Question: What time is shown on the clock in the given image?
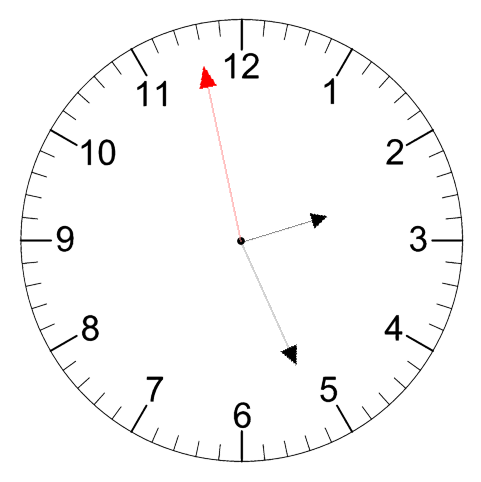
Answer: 02:25:58